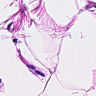
Metastatic tissue present: no